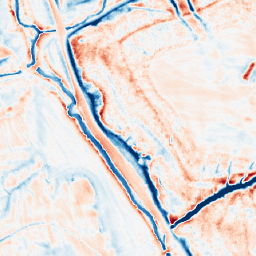
Category: edge_preserving
Decomposition family: anisotropic_diffusion
Decomposition parameters: iterations: 50
kappa: 10
gamma: 0.2
Upsampling method: nearest
Upsampling parameters: scale: 2
Upsampling scale: 2